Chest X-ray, PA view. Patient: 51 years old, sex M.
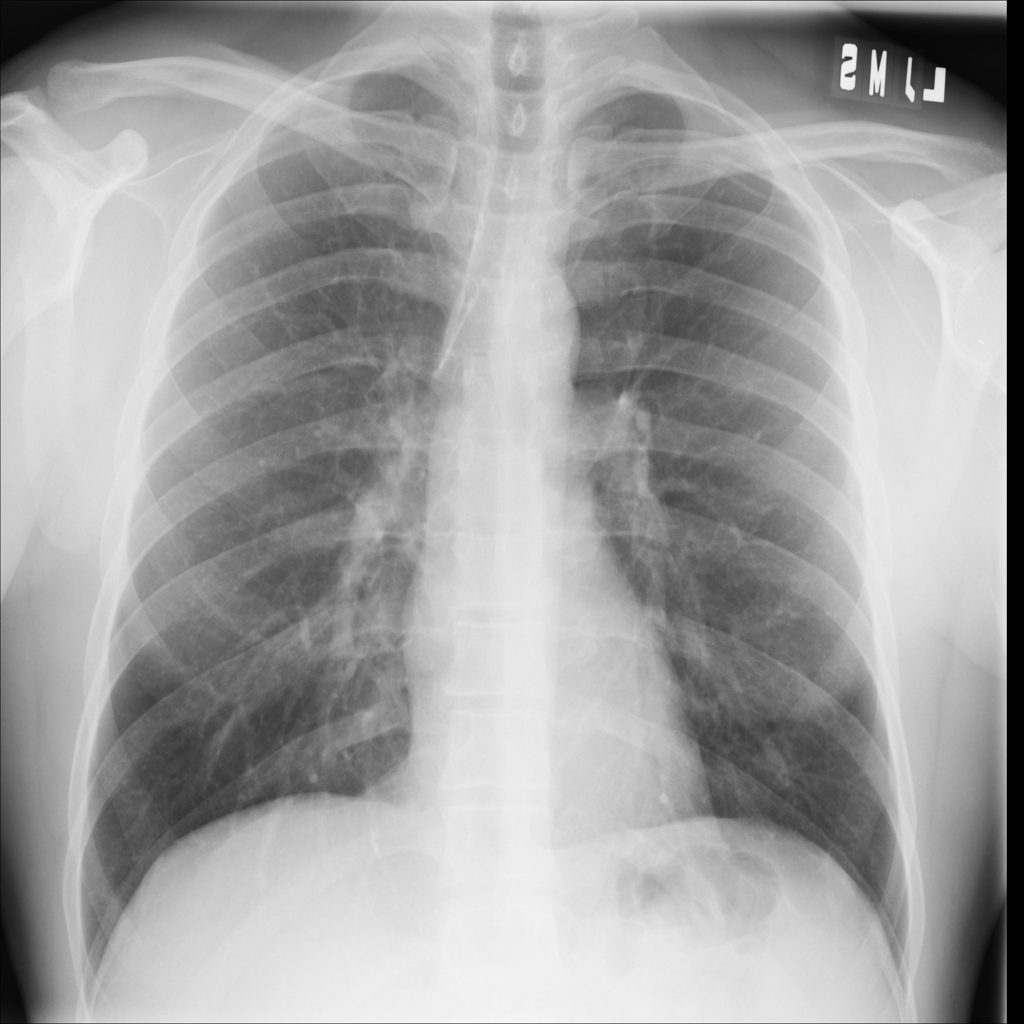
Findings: No Finding